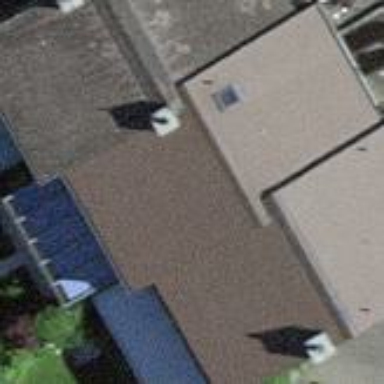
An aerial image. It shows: Terrace building.